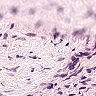
Metastatic tissue present: no